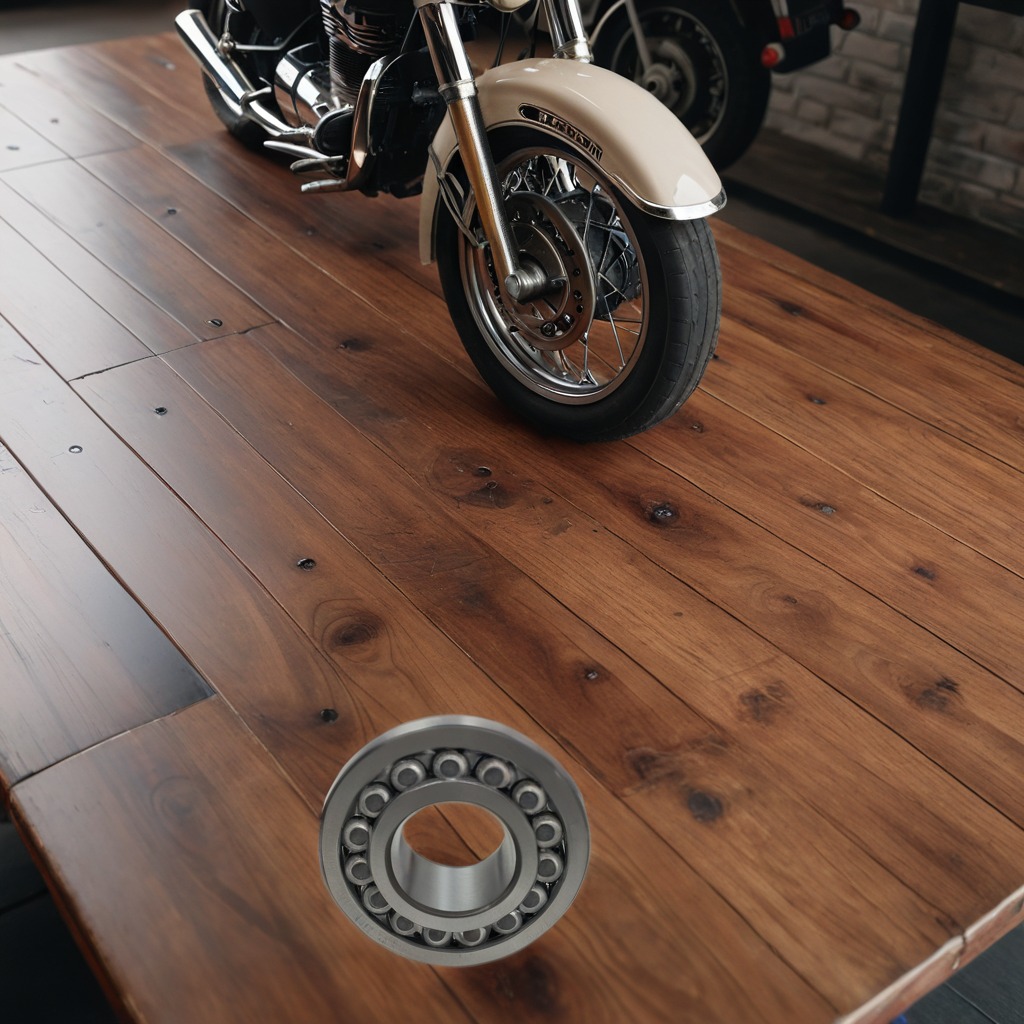
A metal ball bearing is lying on an oil-spilled wooden table in a vintage motorcycle garage.